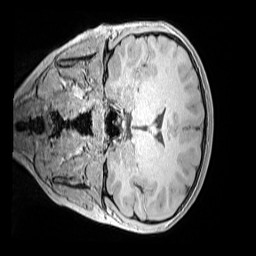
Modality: MP2RAGE
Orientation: coronal
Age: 11
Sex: female
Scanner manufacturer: siemens
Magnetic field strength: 3 T
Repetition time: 4 s
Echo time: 0.00299 s